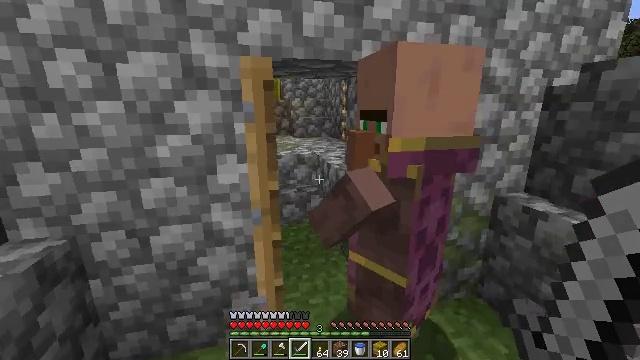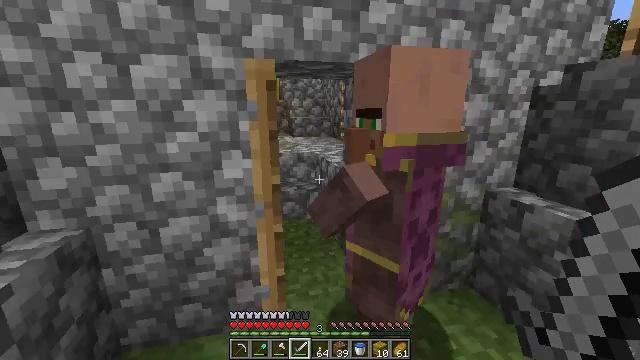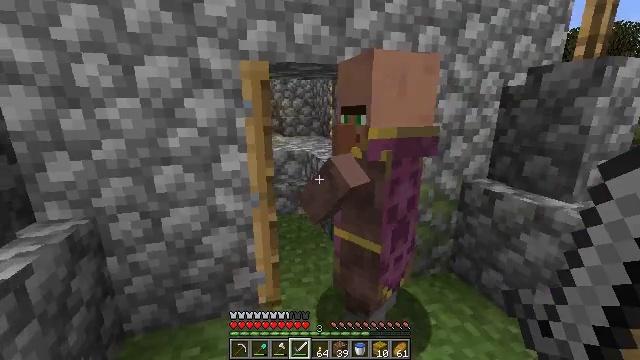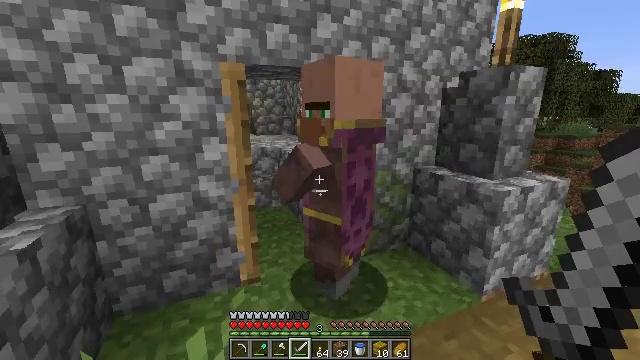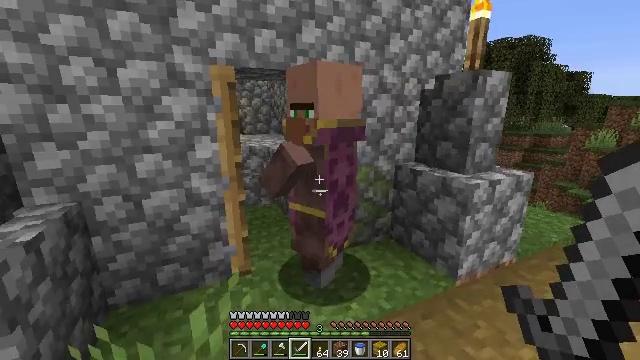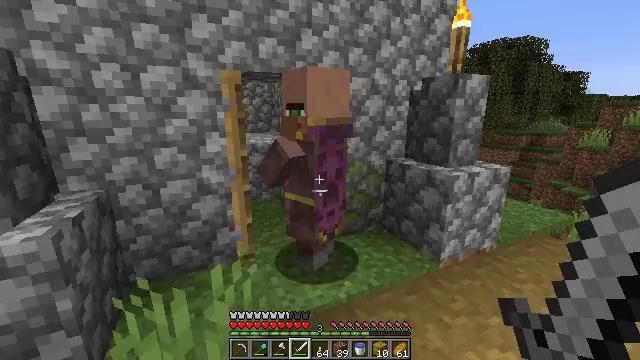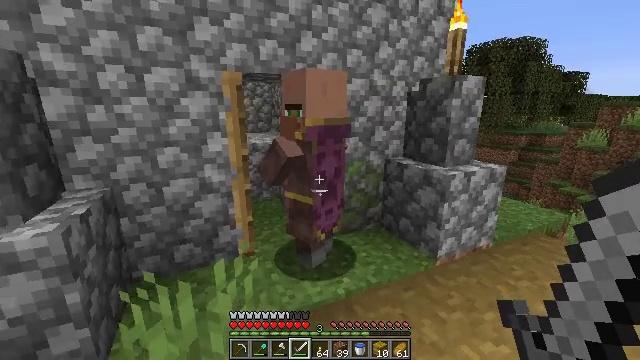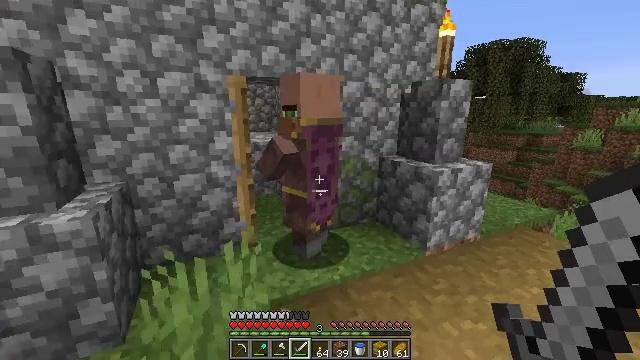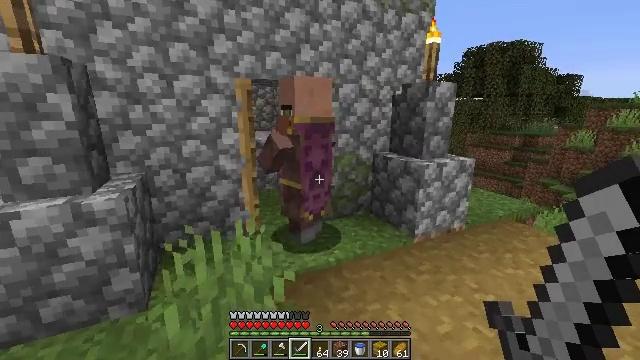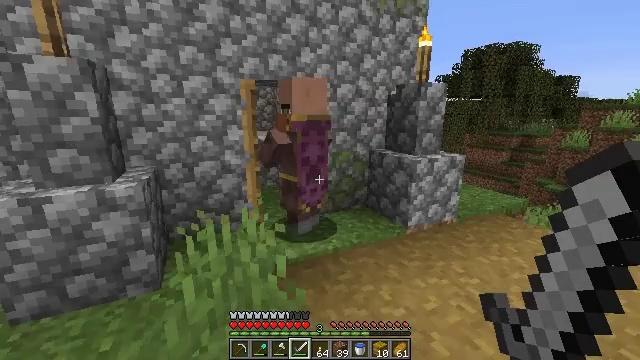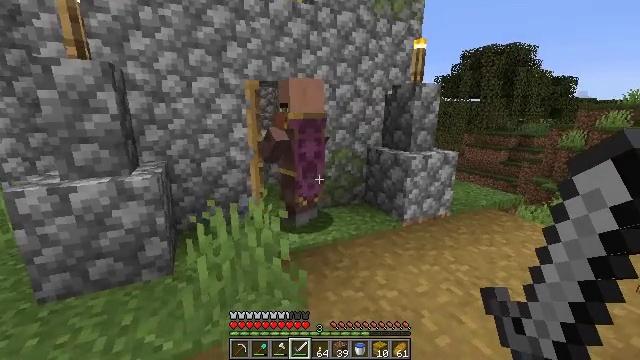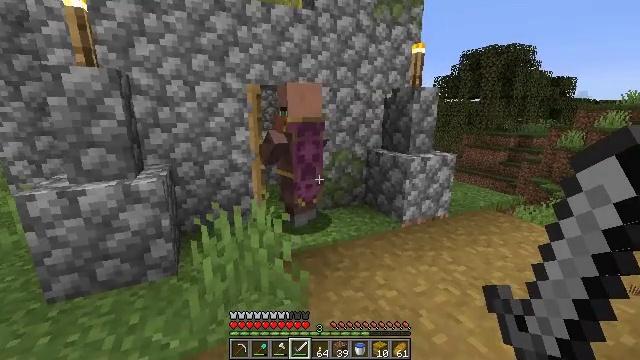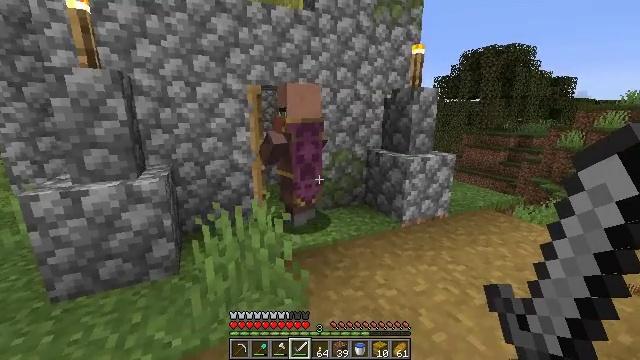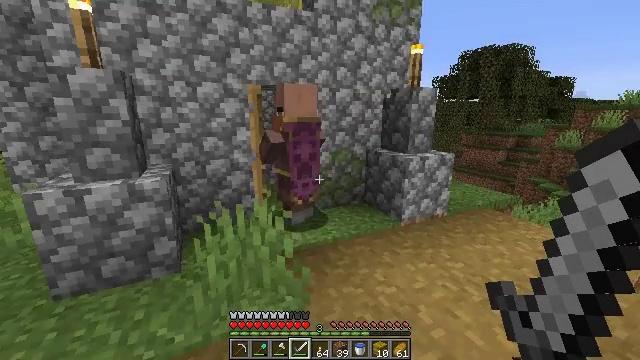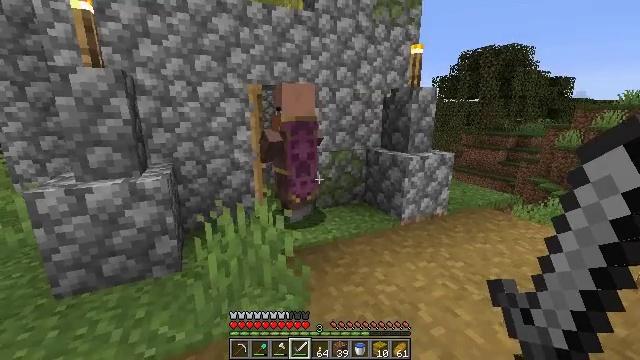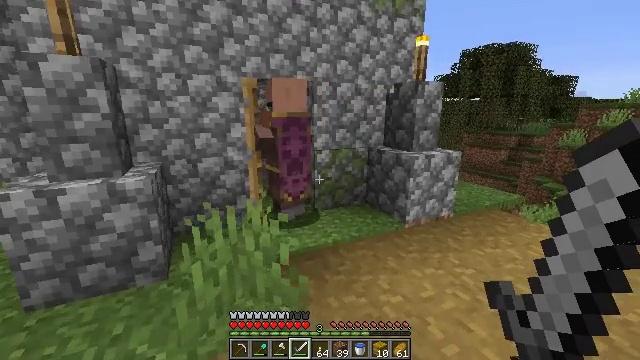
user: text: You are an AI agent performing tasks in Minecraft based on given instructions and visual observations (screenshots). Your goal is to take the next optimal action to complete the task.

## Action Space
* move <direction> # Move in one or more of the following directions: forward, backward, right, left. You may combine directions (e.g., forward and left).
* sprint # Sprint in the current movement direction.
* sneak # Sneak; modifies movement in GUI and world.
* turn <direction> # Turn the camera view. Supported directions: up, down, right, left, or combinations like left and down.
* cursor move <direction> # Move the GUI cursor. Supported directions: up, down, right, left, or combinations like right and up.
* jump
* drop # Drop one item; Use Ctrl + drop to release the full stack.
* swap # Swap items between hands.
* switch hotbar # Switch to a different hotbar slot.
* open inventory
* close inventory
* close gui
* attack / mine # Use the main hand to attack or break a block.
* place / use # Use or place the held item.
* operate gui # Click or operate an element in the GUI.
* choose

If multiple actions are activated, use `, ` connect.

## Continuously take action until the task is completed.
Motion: motion action
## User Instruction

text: Attack the brewing stand to gather it.
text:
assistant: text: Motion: move back
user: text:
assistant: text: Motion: move back, turn right
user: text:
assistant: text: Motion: move back, turn right
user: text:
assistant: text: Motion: move back, turn right
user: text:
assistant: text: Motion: move back
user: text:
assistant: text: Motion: move back
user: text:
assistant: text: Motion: move back
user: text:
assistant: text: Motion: move back
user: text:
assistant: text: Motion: move back
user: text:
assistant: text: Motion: no_op
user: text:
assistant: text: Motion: no_op
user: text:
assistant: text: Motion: no_op
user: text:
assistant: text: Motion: no_op
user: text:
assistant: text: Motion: move forward
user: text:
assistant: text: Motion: move forward
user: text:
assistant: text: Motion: move forward
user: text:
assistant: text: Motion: move forward
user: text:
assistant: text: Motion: move forward
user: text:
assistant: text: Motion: move forward, turn left
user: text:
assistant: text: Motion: move forward, turn left
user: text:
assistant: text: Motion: move forward, turn left
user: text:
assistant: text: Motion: move forward, turn left
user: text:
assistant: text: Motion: move forward, turn left
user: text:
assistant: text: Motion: move forward, turn left
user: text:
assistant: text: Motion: move forward, turn left
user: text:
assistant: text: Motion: move forward
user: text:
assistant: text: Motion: move forward
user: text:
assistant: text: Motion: move forward
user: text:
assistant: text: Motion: move forward
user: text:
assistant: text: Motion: move forward, turn left